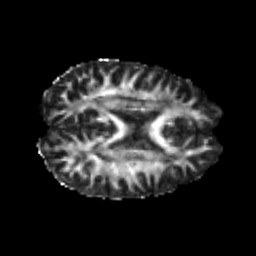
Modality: FA
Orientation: axial
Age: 24
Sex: male
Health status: healthy
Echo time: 0.074 s